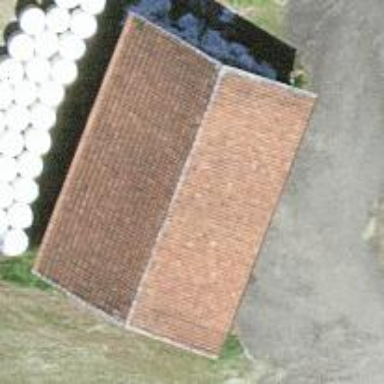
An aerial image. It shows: Shed.